RGB frame:
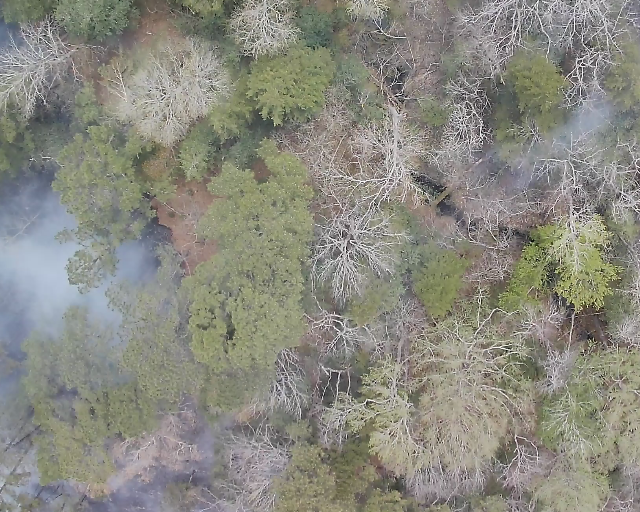
Thermal frame:
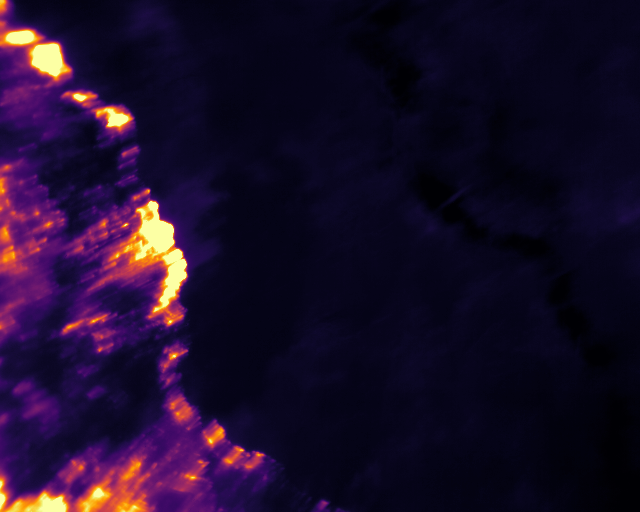
Captured: 2026-02-26 03:08:28
Pixels at or above 80 °C: 8293 (fraction of frame: 0.02531)